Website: lowes
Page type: address-validator
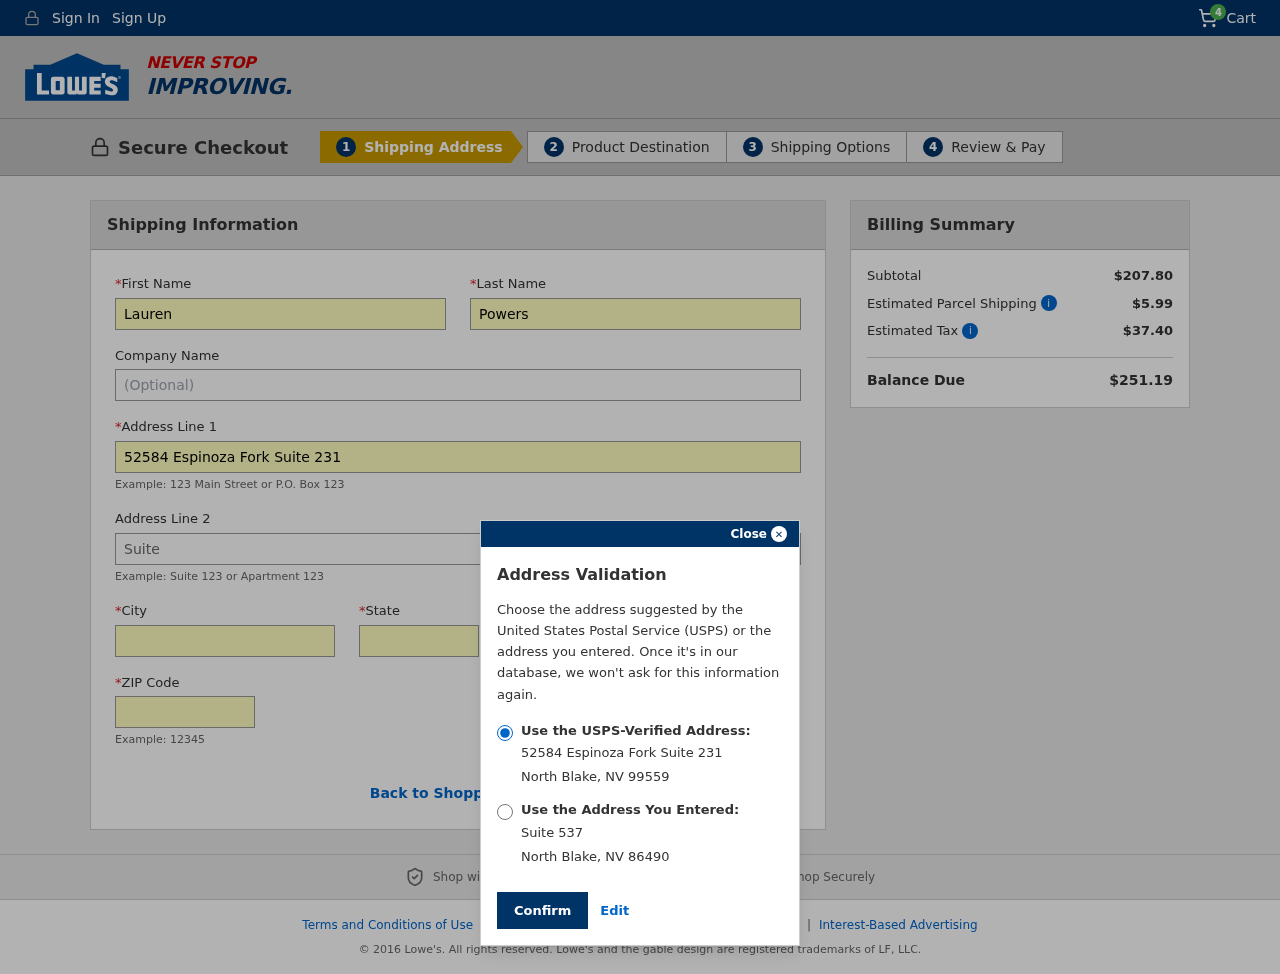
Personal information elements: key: PII_CITY
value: North Blake
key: PII_FIRSTNAME
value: Lauren
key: PII_LASTNAME
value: Powers
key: PII_POSTCODE
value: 99559
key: PII_POSTCODE2
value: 86490
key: PII_STATE
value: Nevada
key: PII_STATE_ABBR
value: NV
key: PII_STREET
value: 52584 Espinoza Fork Suite 231
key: PII_STREET2
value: Suite 537
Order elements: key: ORDER_NUM_ITEMS
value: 4
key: ORDER_SUBTOTAL
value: $207.80
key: ORDER_SHIPPING_COST
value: $5.99
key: ORDER_TAX
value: $37.40
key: ORDER_TOTAL
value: $251.19